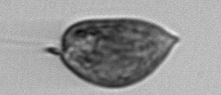
Label: Prorocentrum_micans